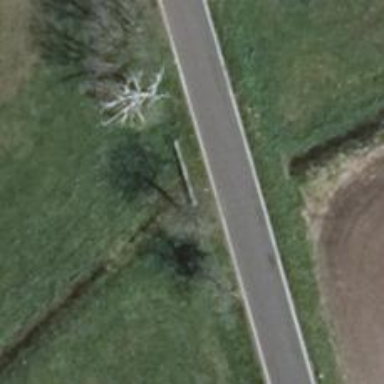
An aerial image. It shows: Deciduous tree with needle-leaved leaves.